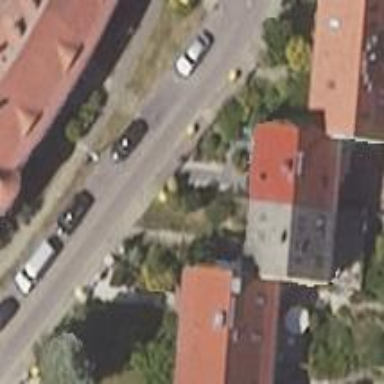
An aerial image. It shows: Residential road.